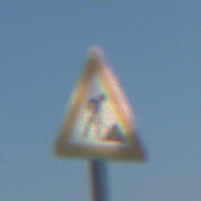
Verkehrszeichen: Arbeitsstelle
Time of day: MorningAfternoon
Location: Outdoor (RoadRail)
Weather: Clear
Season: NotSpecified
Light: Natural